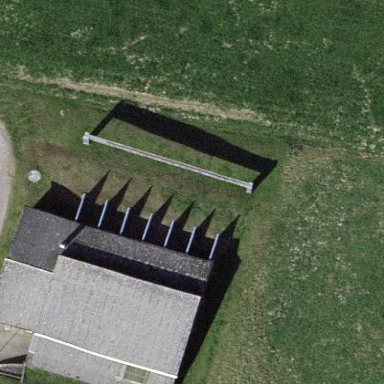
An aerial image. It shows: Building dedicated to shooting sports.